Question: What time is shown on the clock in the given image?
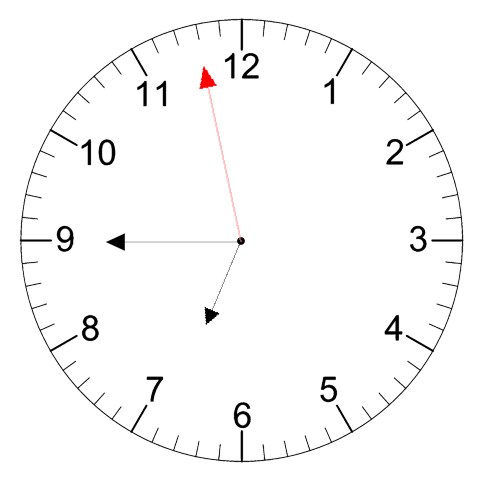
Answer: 06:44:58